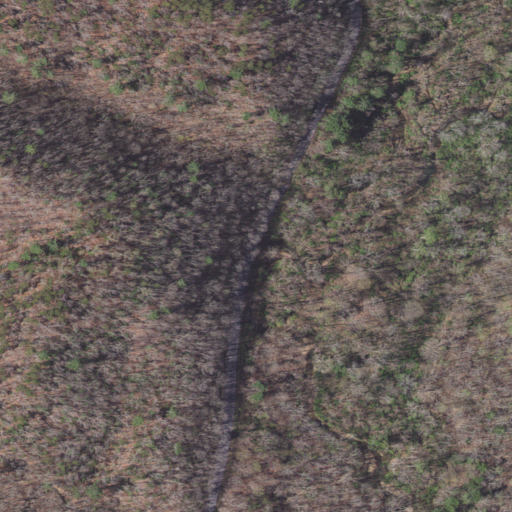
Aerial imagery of valley in Virginia named Doelick Cove containing deciduous forest, open development, mixed forest, and low intensity development